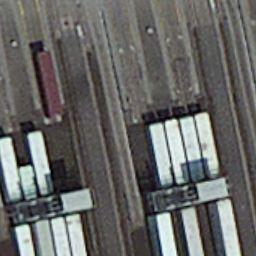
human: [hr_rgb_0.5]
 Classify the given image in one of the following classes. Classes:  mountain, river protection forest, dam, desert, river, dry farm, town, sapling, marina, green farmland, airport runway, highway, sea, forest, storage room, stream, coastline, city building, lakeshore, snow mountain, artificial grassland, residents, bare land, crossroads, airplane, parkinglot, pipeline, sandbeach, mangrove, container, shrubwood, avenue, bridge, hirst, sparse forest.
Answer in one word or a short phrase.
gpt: container